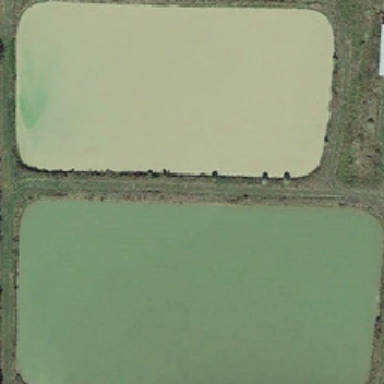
A row of green trees is near two rectangular ponds .